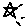
Label: star